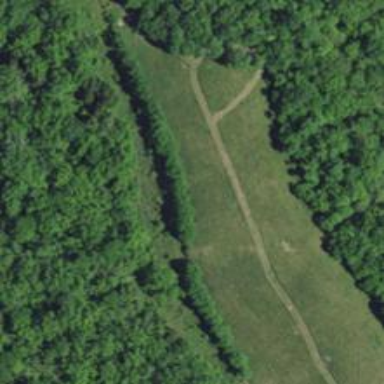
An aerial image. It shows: Row of trees in natural setting.